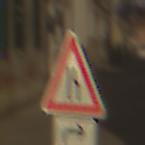
Verkehrszeichen: EinseitigVerengteFahrbahnRechts
Zusatzzeichen unten: RichtungsangabeDurchPfeile5
Umgebung: Outdoor, Urban
Tageszeit: Midday
Wetter: Clear
Licht: Natural
Jahreszeit: NotSpecified
Kontrast: HighContrast